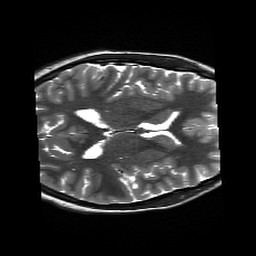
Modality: T2w
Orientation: axial
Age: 19
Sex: female
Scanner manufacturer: siemens
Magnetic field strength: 3 T
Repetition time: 13.52 s
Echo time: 0.088 s